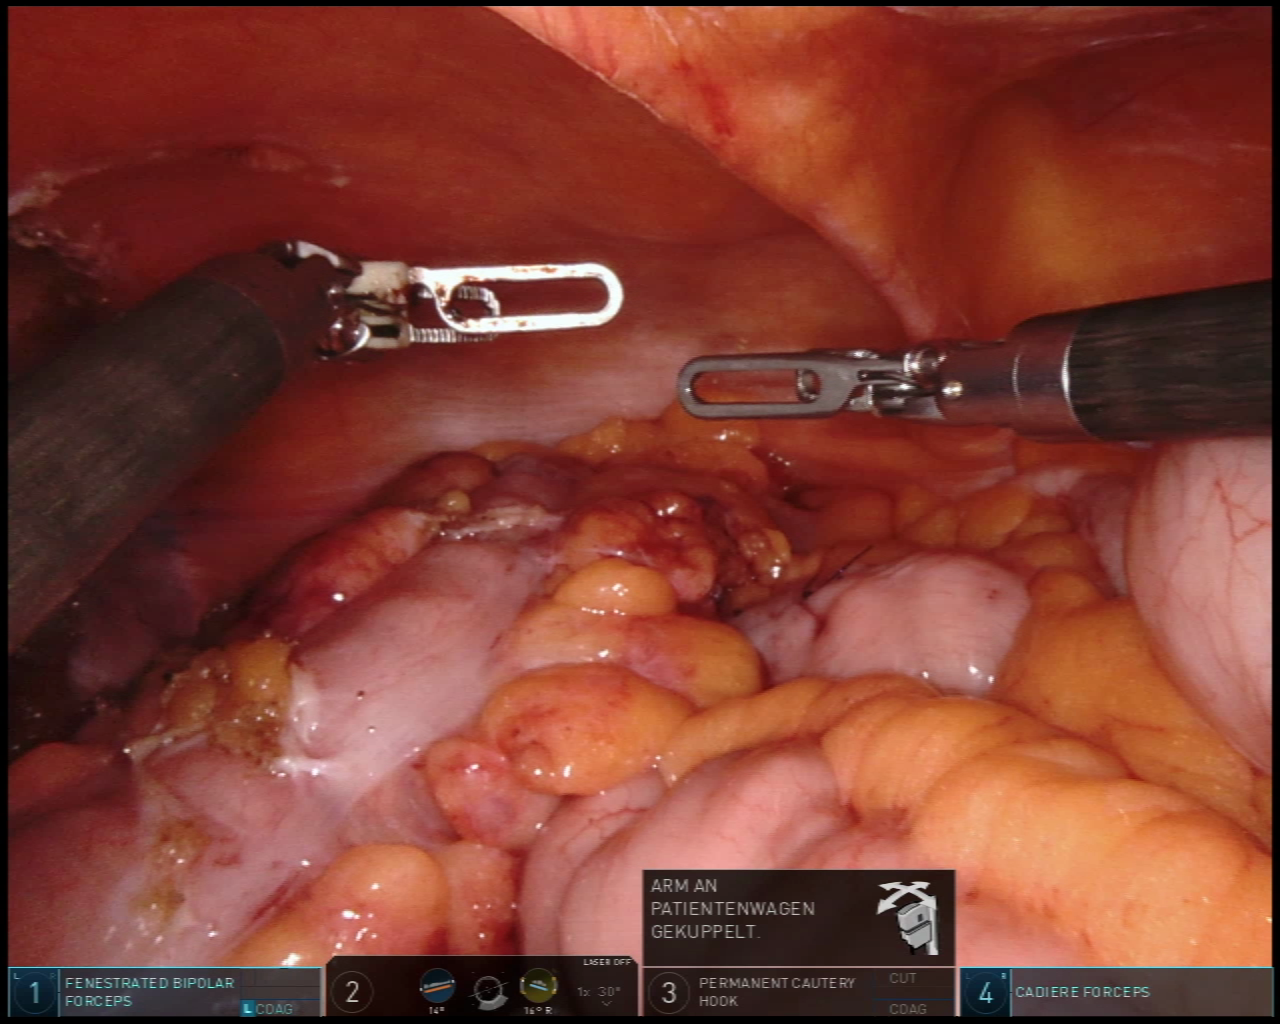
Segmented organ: colon
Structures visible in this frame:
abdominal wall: yes
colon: yes
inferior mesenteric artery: no
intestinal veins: no
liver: no
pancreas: no
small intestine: yes
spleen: no
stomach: no
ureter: no
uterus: no
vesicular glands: no